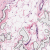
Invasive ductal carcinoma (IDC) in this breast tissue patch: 0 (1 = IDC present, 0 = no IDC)